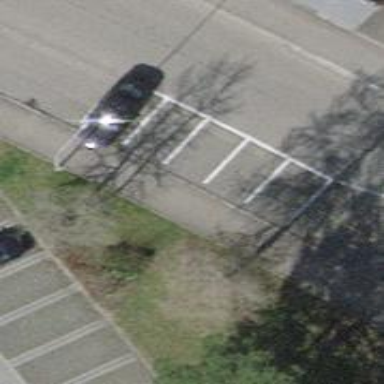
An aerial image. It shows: Street side parking area.